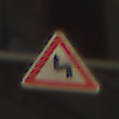
Verkehrszeichen: DoppelkurveZunaechstLinks
Umgebung: Outdoor, Urban
Tageszeit: Midday
Wetter: Clear
Licht: Natural
Jahreszeit: NotSpecified
Kontrast: HighContrast